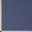
Piece: xx